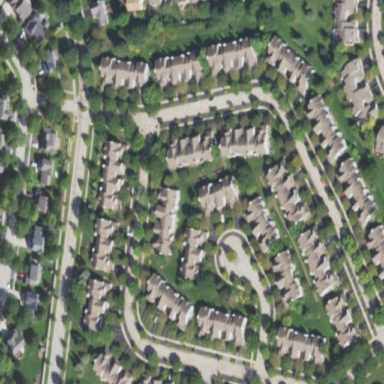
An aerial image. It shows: Residential neighbourhood.